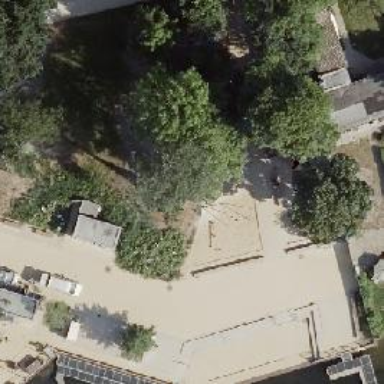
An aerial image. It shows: Playground featuring swings.